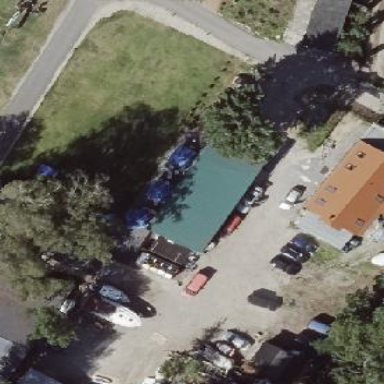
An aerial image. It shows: Building that is used for sailing activities.